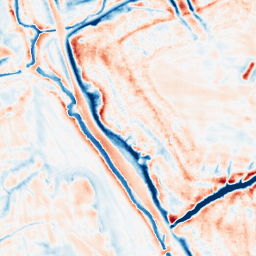
Category: edge_preserving
Decomposition family: bilateral
Decomposition parameters: d: 21
sigma_color: 100
sigma_space: 150
Upsampling method: sinc_blackman
Upsampling parameters: scale: 4
kernel_size: 8
Upsampling scale: 4